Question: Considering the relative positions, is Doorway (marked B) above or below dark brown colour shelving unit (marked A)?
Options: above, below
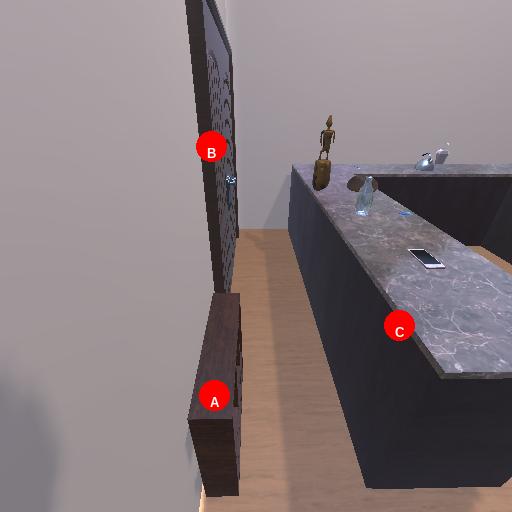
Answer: above